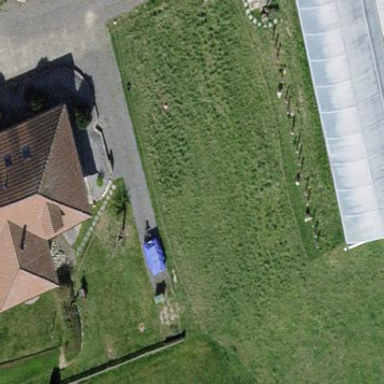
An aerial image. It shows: Greenhouse used for horticulture.